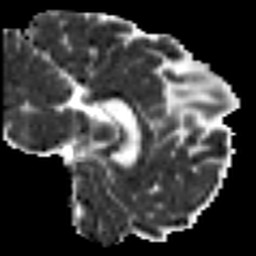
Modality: MD
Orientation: sagittal
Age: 50
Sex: female
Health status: ill
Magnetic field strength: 3 T
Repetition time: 8.4 s
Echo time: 0.0926 s